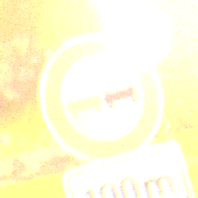
Verkehrszeichen: Ueberholverbot
Zusatzzeichen unten: Entfernungsangaben1
Umgebung: Outdoor, Urban
Tageszeit: Night
Wetter: PartlyCloudy
Licht: Artificial
Jahreszeit: NotSpecified
Kontrast: HighContrast